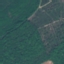
Land use / land cover class: Forest